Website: slack
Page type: billing-address
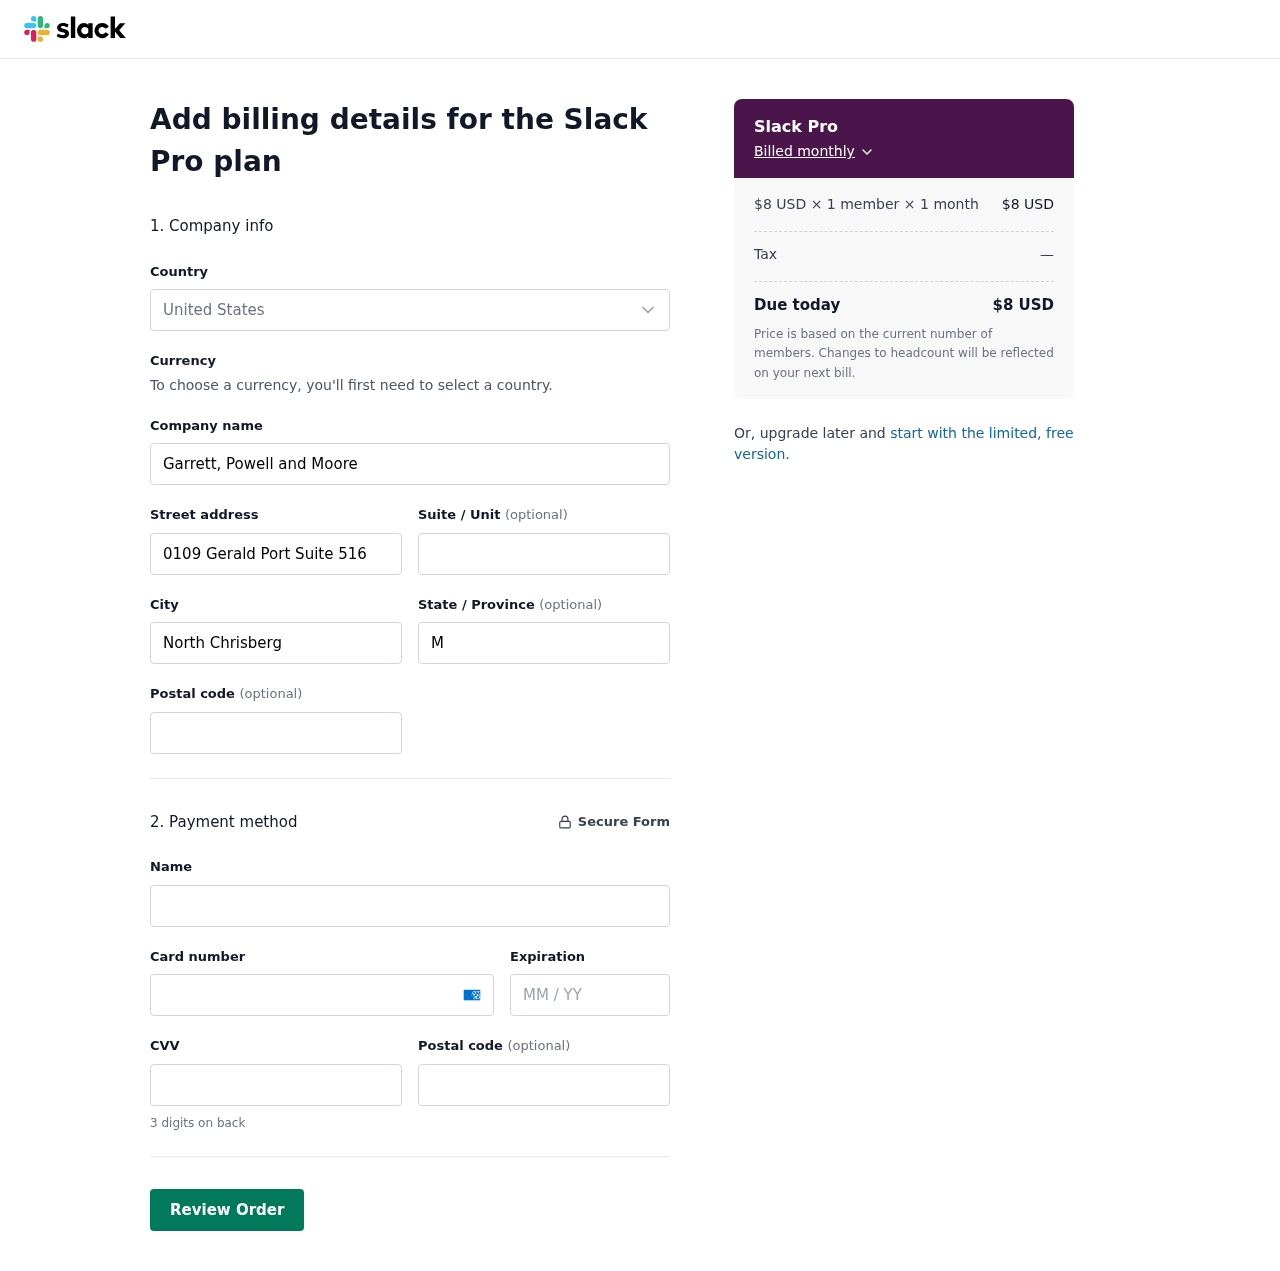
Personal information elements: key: PII_CARD_CVV
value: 4053
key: PII_CARD_EXPIRY
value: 02/30
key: PII_CARD_NUMBER
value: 3790 9242 6285 730
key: PII_CITY
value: North Chrisberg
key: PII_COMPANY
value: Garrett, Powell and Moore
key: PII_COUNTRY
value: United States
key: PII_FULLNAME
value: Benjamin Johnson
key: PII_POSTCODE
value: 41556
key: PII_STATE
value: MH
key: PII_STREET
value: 0109 Gerald Port Suite 516
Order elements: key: ORDER_PLAN_PRICE
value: $8 USD
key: ORDER_NUM_MEMBERS
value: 1 member
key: ORDER_NUM_MONTHS
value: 1 month
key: ORDER_SUBTOTAL
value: $8 USD
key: ORDER_TAX
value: —
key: ORDER_TOTAL
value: $8 USD